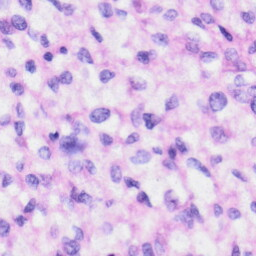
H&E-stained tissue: Liver